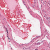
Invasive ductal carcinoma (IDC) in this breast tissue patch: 0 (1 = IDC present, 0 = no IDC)